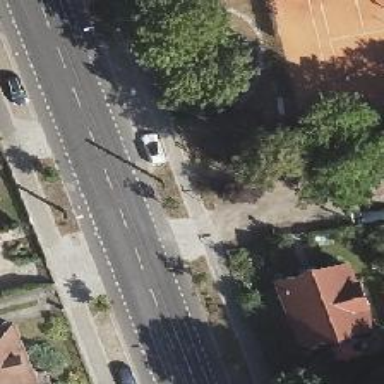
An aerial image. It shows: Residential road.